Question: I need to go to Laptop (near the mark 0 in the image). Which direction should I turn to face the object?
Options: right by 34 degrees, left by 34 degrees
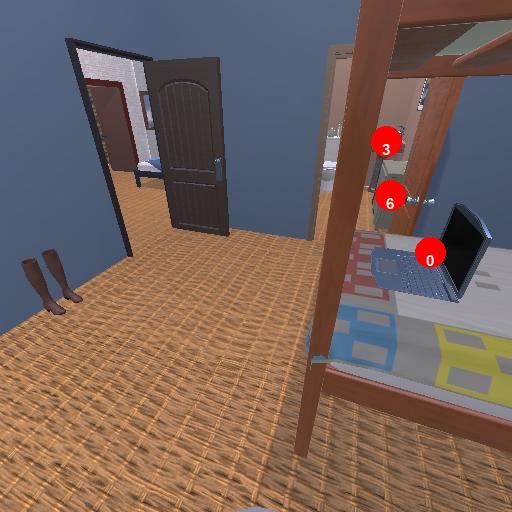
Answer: right by 34 degrees